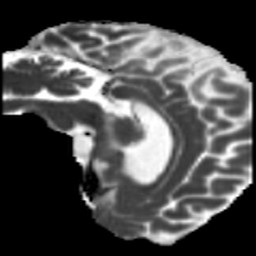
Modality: MD
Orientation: sagittal
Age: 41
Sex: male
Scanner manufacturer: siemens
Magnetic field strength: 3 T
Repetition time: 5.25 s
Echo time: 0.08 s